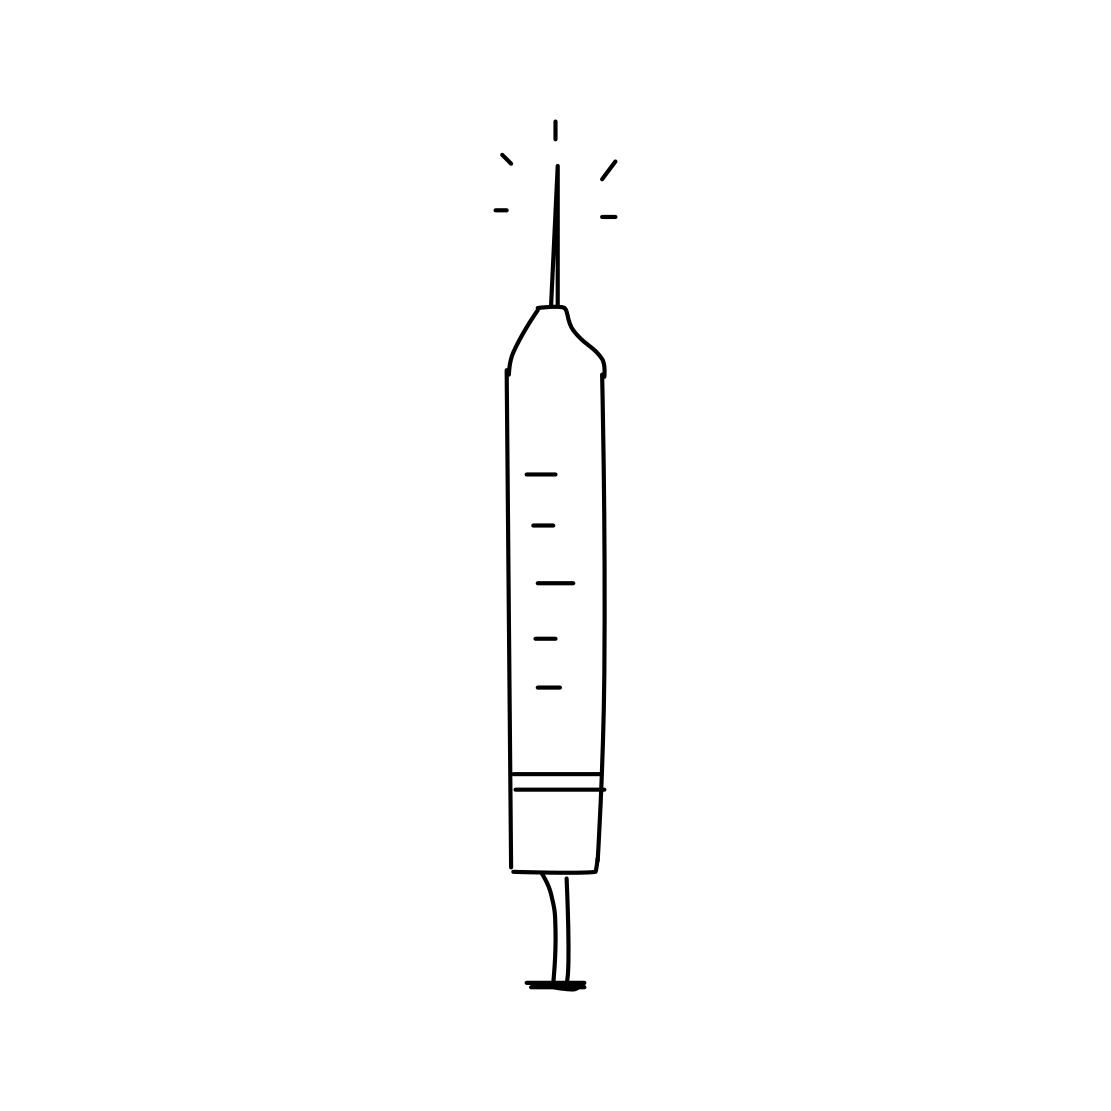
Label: syringe